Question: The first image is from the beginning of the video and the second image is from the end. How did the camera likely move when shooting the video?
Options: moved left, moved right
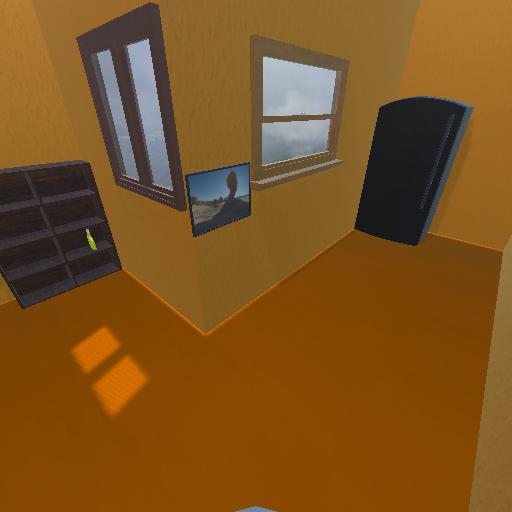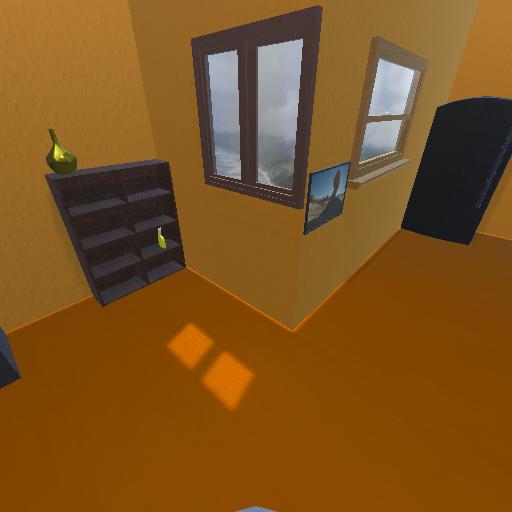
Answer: moved left